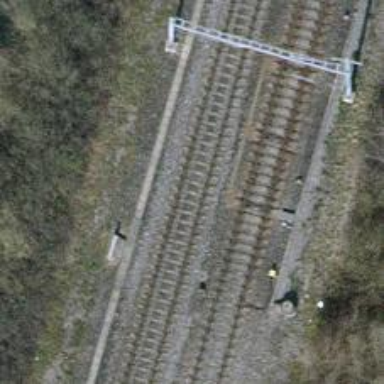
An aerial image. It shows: Railway with electrified contact lines.